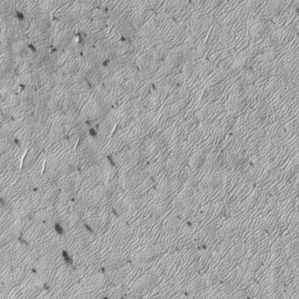
Label: frost